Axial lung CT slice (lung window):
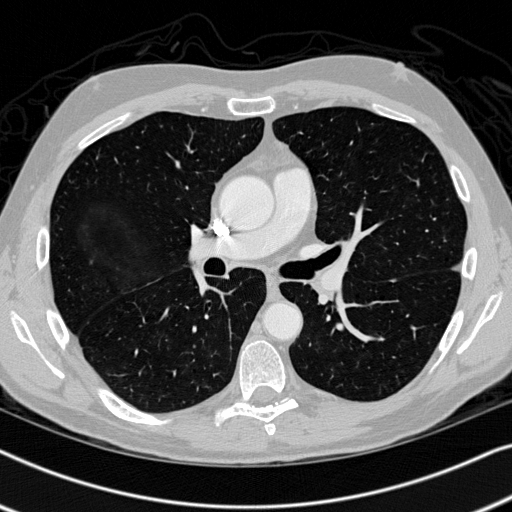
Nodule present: no